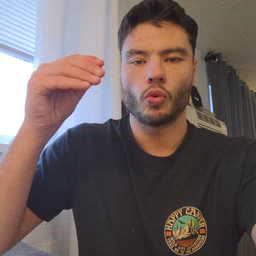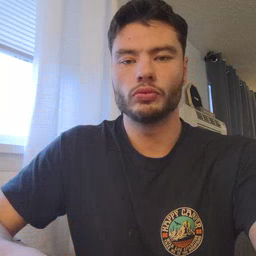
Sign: store